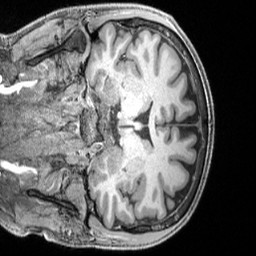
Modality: T1w
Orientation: coronal
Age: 44
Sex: male
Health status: ill
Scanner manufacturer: siemens
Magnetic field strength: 3 T
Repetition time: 2.4 s
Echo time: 0.00222 s